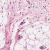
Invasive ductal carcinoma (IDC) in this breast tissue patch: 0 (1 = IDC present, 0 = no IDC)